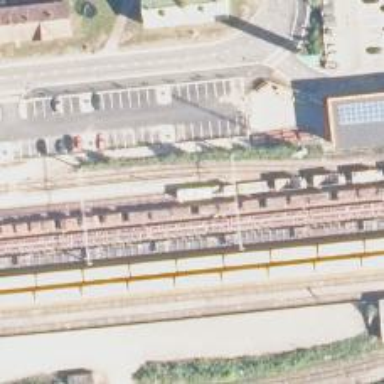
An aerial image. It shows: Railway signal.